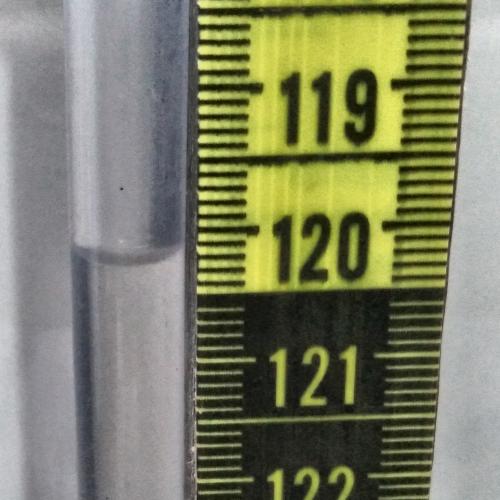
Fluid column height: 120.2 cm